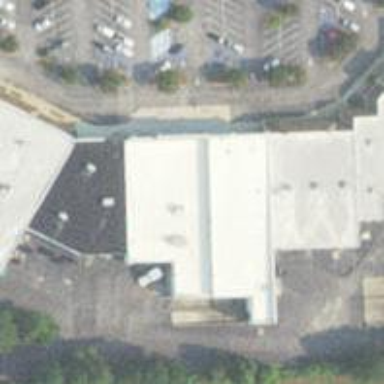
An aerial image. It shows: Supermarket.